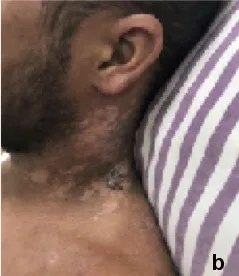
Cutaneous lesions in healing stage.
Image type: medical_photograph (skin_photograph)